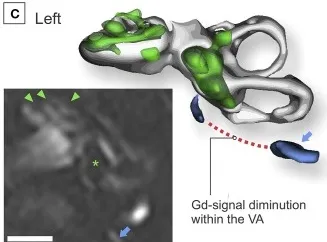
High-resolution CT (HRCT) imaging and gadolinium-enhanced MRI (Gd-MRI) of the inner ears was performed after the onset of Meniere's symptoms (HRCT, at age 44; Gd-MRI, at age 48). Axial Gd-MRI (3D inversion recovery sequence), and . 3D segmentations of the left.
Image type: radiology (mri)